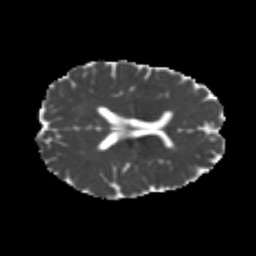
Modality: MD
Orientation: axial
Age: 23
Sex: female
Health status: healthy
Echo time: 0.074 s